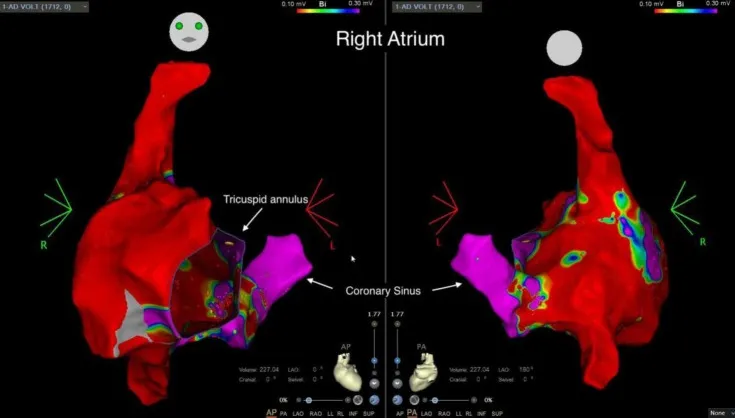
Voltage map of the right.
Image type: radiology (ct)